【题型】选择题　【知识点】平面几何　【难度】easy
如图,线段 $AB = 1$,点 $P_1$ 是线段 $AB$ 的黄金分割点 ($AP_1 < BP_1$),点 $P_2$ 是线段 $AP_1$ 的黄金分割点 ($AP_2 < P_1P_2$),点 $P_3$ 是线段 $AP_2$ 的黄金分割点 ($AP_3 < P_2P_3$),...依此类推,则线段 $AP_{2020}$ 的长度是（\quad  ）

A. $(\frac{3 - \sqrt{5}}{2})^{2020}$  \quad
B. $(\frac{\sqrt{5} - 1}{2})^{2020}$  \quad
C. $(\frac{1}{2})^{2020}$  \quad
D. $(\sqrt{5} - 2)^{1010}$
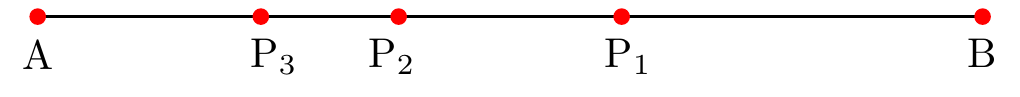
【解答】
解：$\because$ 线段 $AB = 1$，点 $P_1$ 是线段 $AB$ 的黄金分割点 ($AP_1 < BP_1$)，

$\therefore BP_1 = \dfrac{\sqrt{5} - 1}{2} AB = \dfrac{\sqrt{5} - 1}{2}$,

$\therefore AP_1 = 1 - \dfrac{\sqrt{5} - 1}{2} = \dfrac{3 - \sqrt{5}}{2}$,

$\because$ 点 $P_2$ 是线段 $AP_1$ 的黄金分割点 ($AP_2 < P_1P_2$)，

$\therefore AP_2 = \dfrac{3 - \sqrt{5}}{2} \times \dfrac{3 - \sqrt{5}}{2} = \left(\dfrac{3 - \sqrt{5}}{2}\right)^2$,

$\therefore AP_3 = \left(\dfrac{3 - \sqrt{5}}{2}\right)^3$,

$\therefore AP_n = \left(\dfrac{3 - \sqrt{5}}{2}\right)^n$,

所以线段 $AP_{2020}$ 的长度是 $\left(\dfrac{3 - \sqrt{5}}{2}\right)^{2020}$,

故选：A。